Question: I've seen several <URL> regarding custom 'task' being added to WPF applications but I haven't found a compatible way to do this in Windows Forms.
Note: I'm not referring to the system notification tray.
For example, if you right click Google Chrome icon in the Windows 7 Taskbar you'll see a menu like this:

I want to do the same thing in a C# Windows Forms Application. Is it possible or does it have to be in WPF?
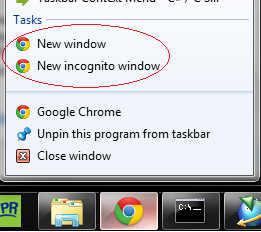
Answer: I just came late to the party. There is a feature called which would helps you to add a new taskbar feature on right clicking the application icon: Go through the tutorial
<URL>
<URL>